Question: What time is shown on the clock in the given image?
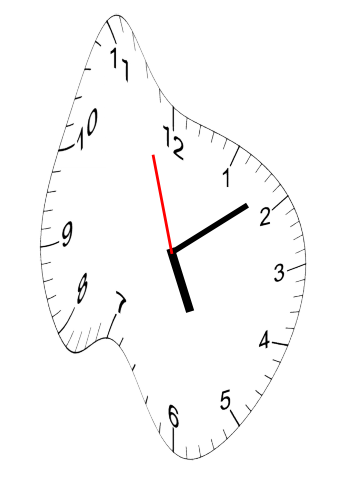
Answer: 05:08:57